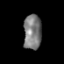
Tissue: prostate
Cell type: NK cells
Senescence score: 0.7228
Nuclear area (px): 608
Mean DAPI intensity: 124.602